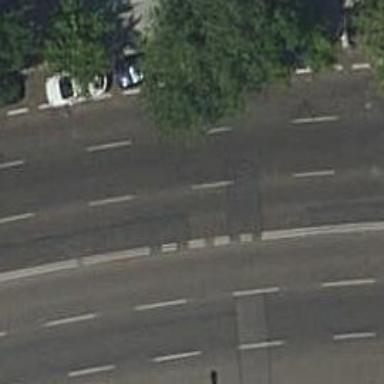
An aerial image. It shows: Tertiary road.